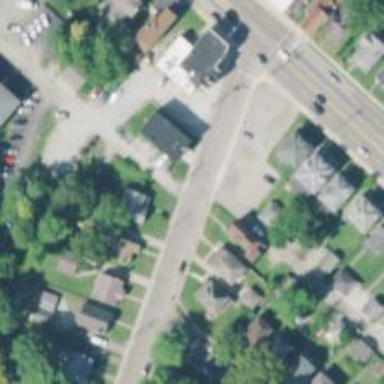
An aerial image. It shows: Alleyway designated as service road.